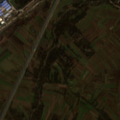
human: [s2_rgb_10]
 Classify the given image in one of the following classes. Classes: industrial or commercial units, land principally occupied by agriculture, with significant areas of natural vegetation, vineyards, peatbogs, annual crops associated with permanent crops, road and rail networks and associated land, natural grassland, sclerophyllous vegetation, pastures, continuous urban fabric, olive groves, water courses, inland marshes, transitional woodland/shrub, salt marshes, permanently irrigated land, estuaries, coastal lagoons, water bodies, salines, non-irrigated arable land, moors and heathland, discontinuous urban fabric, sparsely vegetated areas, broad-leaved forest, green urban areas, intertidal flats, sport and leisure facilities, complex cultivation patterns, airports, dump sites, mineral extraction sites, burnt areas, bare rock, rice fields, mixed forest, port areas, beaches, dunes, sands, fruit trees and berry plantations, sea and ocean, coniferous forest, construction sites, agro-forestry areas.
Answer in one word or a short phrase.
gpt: industrial or commercial units, non-irrigated arable land, complex cultivation patterns, land principally occupied by agriculture, with significant areas of natural vegetation